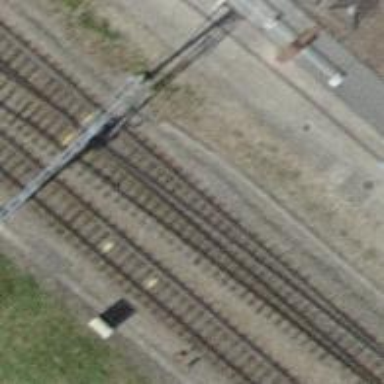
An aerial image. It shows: Single-track railway siding with electrified contact lines.